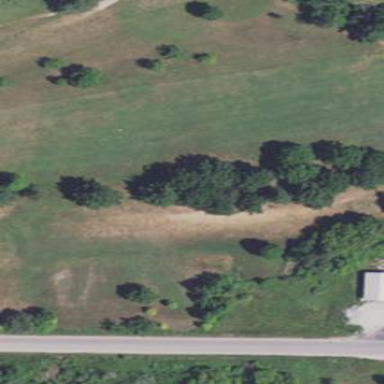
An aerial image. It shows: Grassy fairway on golf course.